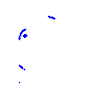
Particle: pion